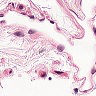
Metastatic tissue present: no